Question: I am trying to remove the 'offset' on the tick of the 'x-axis'.
I want the first tick '10/8' to start from the 'x-axis' and 'y-axis' intersection.
'10-8' should be on the marker which is between the two labels.
I have following code for it in highchart.
'''
xAxis: {
categories: categories,
title: {
text: title_x_axis,
style: {
fontWeight: 'bold'
},
formatter: function(){
return "<h3><b>" + this.value + "</b></h3>";
}
},
min: 0,
startOnTick: true,
endOnTick: true,
minPadding: 0,
maxPadding: 0,
align: "left"
},
'''
Max padding and min padding are set to 0, So I don't know what the problem is?
I have created a <URL> of the type of chart I am dealing with.
Note Image below has different x-axis values as I am not using the same value of fiddle.
Also I have set 'tickmarkPlacement: "on"' after I took that snapshot.
I want 'Jan' label to start from the beginning of line. It has some offset currently.

Can anyone help me with this?
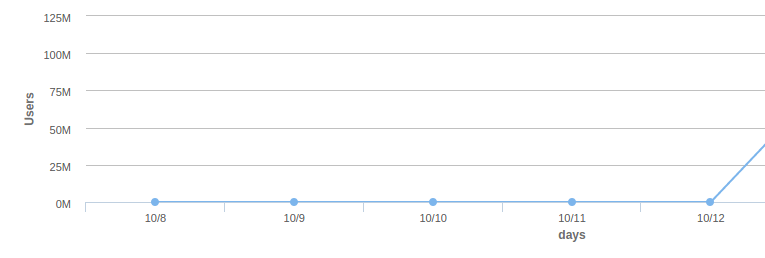
Answer: You could use (assuming 'categories' is your array of categories)
'''
min: 0.5,
max: categories.length-1.5,
startOnTick: false,
endOnTick: false,
'''
Example: <URL>
Use newset version of highcharts to get fully working tooltip:
'''
<script src="http://github.highcharts.com/highcharts.js"></script>
'''